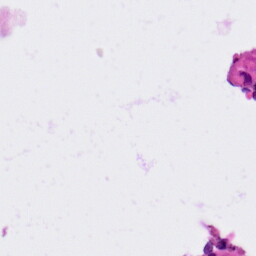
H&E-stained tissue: Ovarian